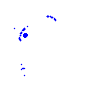
Particle: pion